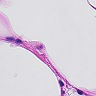
Metastatic tissue present: no